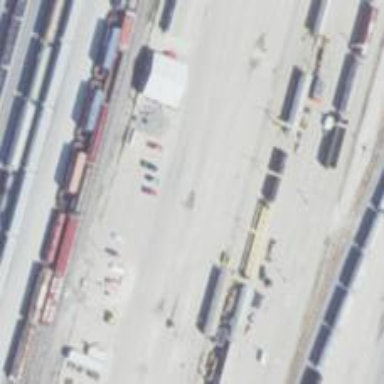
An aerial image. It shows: Railway yard used for servicing trains.